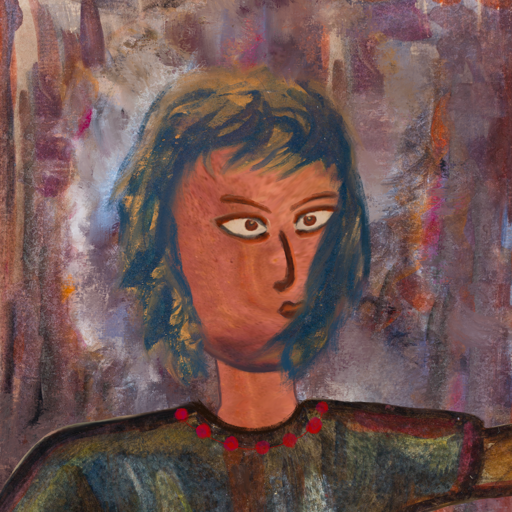
Background: Hypocrite, Head And Neck Side: Mother_And_Son_Mother, Face Side: Roy_Bahadur, Bust: Mosgoul, Hair Side: In_The_Sun, Head Accessory: Blank, Second Necklace: Blank, Necklace: Irani_3, Baby: Blank